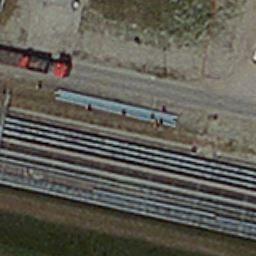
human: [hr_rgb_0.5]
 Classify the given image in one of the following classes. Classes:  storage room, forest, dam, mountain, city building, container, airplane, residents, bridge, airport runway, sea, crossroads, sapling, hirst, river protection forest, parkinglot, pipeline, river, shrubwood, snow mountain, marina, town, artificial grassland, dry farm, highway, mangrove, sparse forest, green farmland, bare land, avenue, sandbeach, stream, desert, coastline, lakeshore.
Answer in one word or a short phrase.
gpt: pipeline